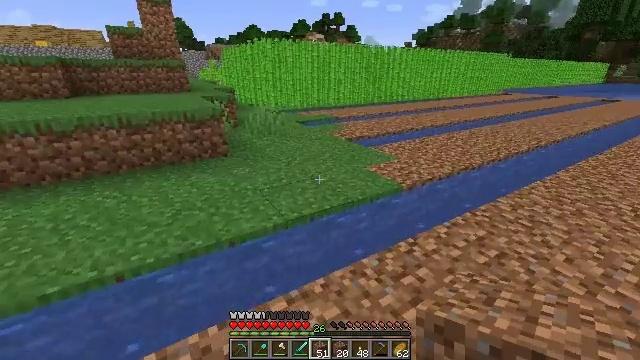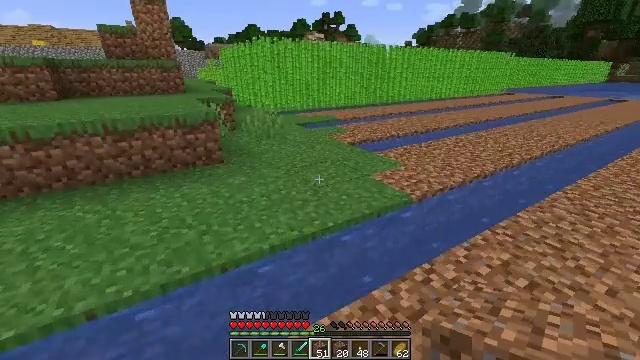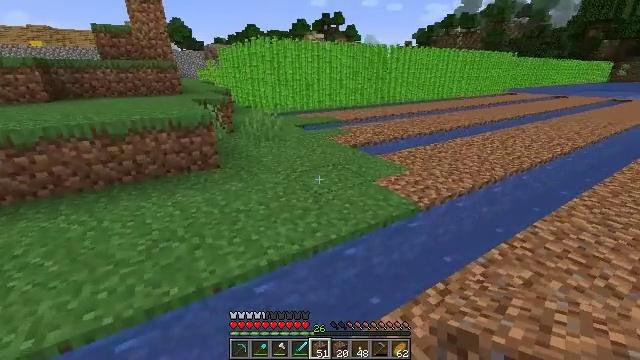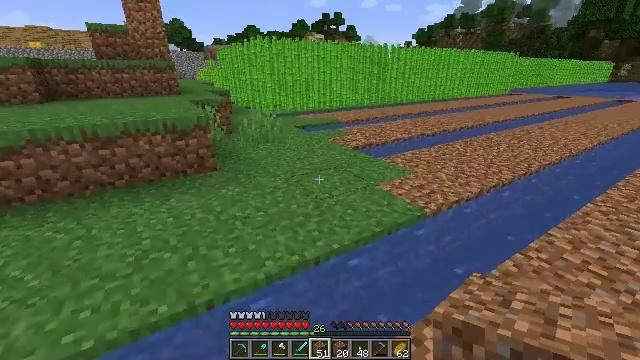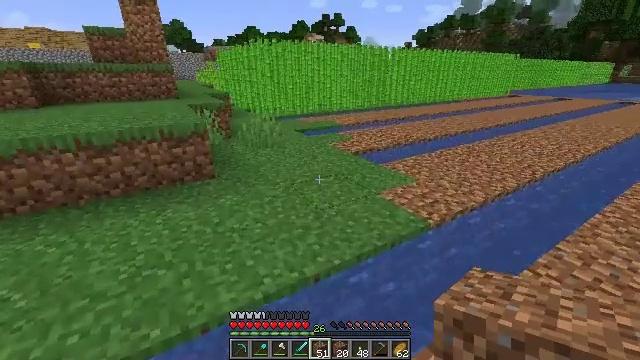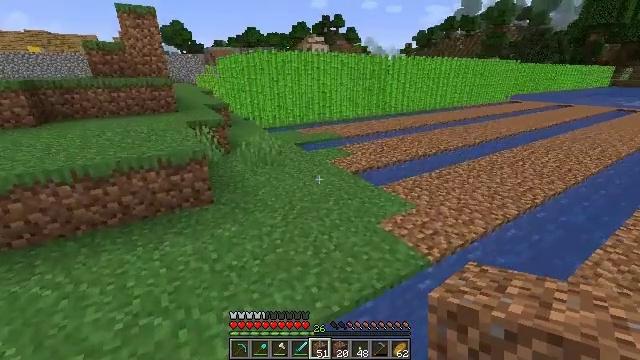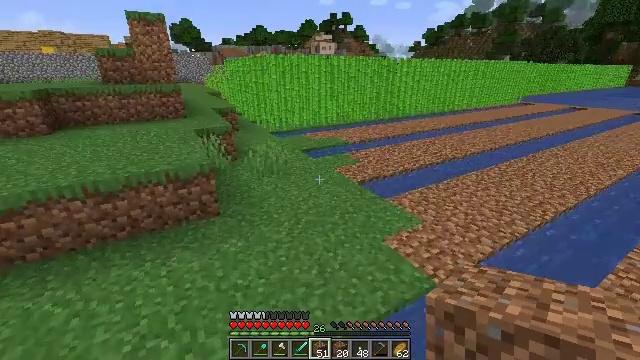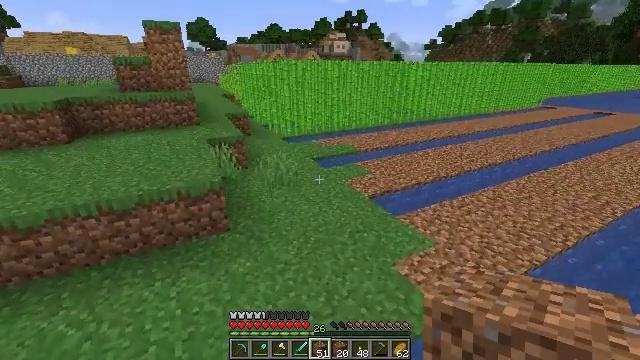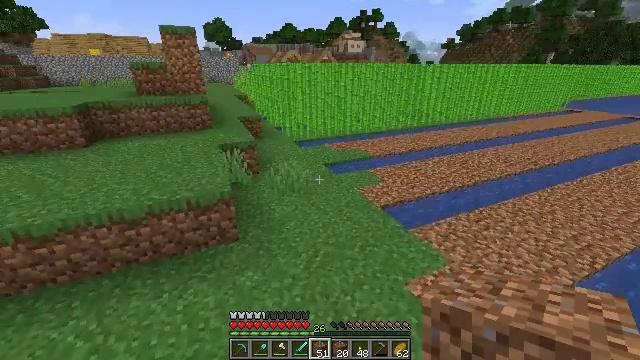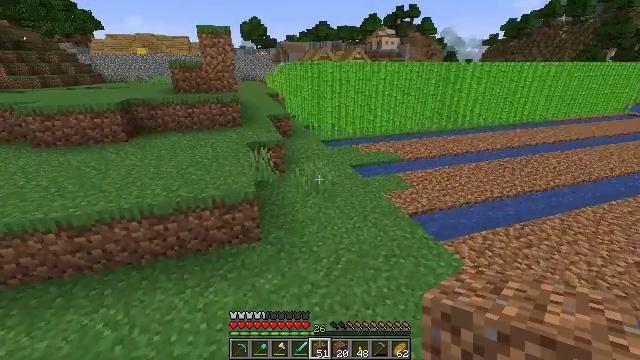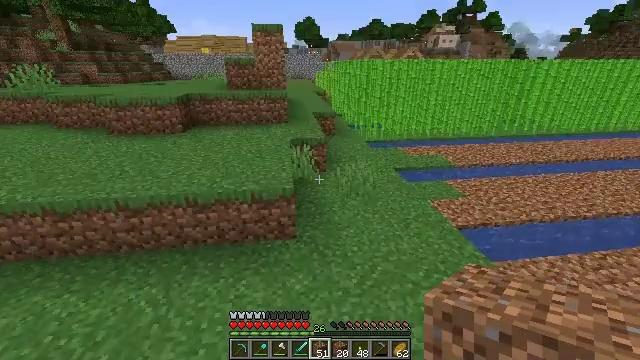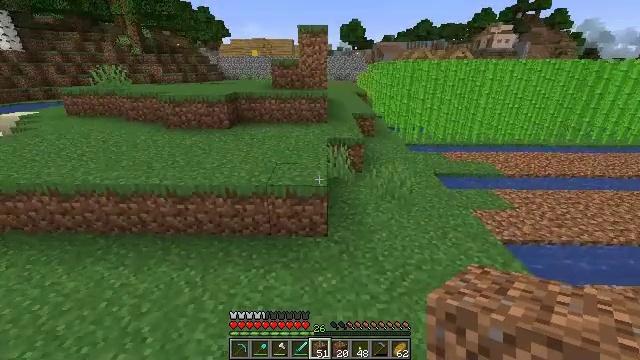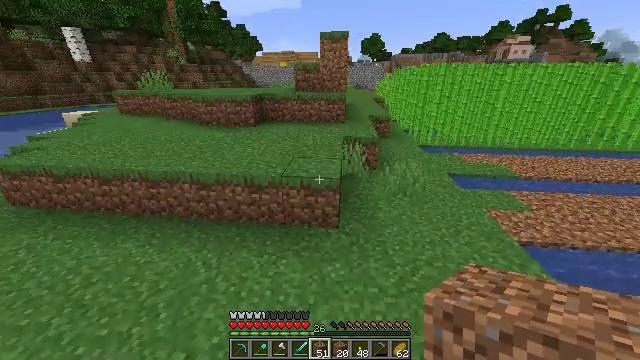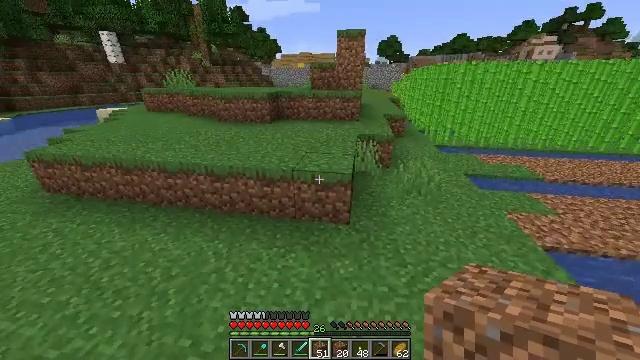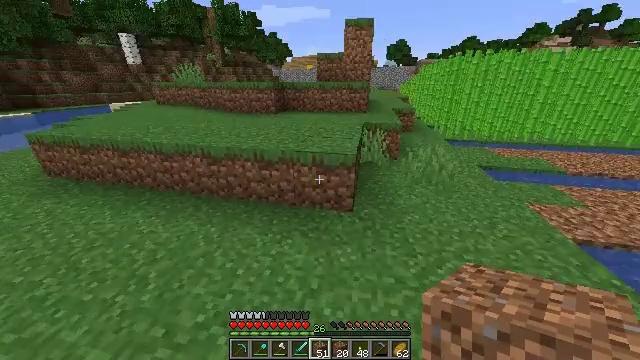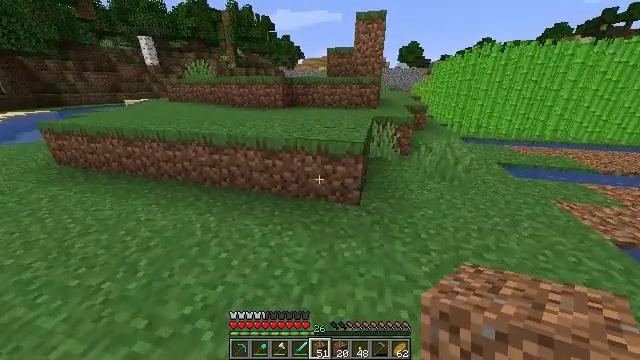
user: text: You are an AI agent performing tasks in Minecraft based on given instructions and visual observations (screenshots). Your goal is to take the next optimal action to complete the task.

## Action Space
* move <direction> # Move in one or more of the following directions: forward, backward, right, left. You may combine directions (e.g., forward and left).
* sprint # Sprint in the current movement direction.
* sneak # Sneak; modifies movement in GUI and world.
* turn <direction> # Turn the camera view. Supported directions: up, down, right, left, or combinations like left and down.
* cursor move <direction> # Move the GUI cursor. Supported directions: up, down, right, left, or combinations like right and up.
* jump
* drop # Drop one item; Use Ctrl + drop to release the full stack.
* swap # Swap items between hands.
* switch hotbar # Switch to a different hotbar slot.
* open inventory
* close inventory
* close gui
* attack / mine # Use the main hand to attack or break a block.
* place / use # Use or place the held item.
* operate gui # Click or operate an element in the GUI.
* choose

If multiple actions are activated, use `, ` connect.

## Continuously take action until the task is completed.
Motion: motion action
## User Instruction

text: Gather sugar cane for crafting.
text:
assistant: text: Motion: move forward
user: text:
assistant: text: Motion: move forward
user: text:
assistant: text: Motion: move forward
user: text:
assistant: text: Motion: move forward, jump
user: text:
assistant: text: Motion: move forward, jump
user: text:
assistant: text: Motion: move forward, turn left, jump
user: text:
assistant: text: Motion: move forward, turn left, jump
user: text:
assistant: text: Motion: move forward, turn left, jump
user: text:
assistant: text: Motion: move forward, turn left
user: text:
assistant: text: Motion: move forward, sprint, turn left
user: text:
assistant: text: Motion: move forward, sprint, turn left
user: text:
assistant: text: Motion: move forward, sprint, turn left
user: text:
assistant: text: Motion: move forward, sprint, turn left
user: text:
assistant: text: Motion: move forward, sprint, turn left
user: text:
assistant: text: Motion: move forward, sprint, turn left
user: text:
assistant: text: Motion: move forward, sprint, turn left
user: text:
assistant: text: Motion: move forward, sprint, turn left
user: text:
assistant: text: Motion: move forward
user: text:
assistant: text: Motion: move forward, turn right and up
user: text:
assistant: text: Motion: move forward
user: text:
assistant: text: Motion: move forward
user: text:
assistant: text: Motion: no_op
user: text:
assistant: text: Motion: turn left, switch to hotbar 2
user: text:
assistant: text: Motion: turn left and down, switch to hotbar 2
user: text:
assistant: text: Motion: turn left, switch to hotbar 2
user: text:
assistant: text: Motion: turn left and up, switch to hotbar 2
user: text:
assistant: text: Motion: turn left and up
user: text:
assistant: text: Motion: turn left and up
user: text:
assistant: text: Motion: move left
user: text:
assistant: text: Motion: move left